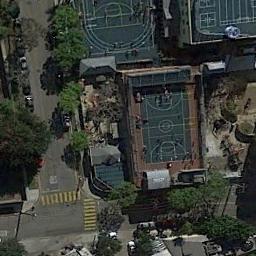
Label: basketball_court